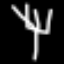
Label: fork